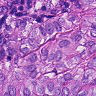
Metastatic tissue present: yes